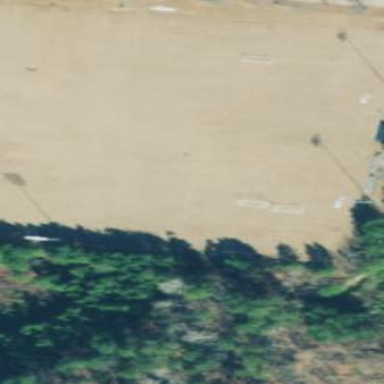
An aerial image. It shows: Soccer pitch for leisureland activities.